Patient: sex F, age 65
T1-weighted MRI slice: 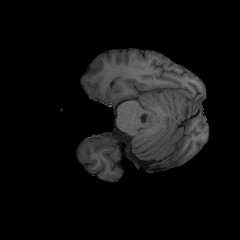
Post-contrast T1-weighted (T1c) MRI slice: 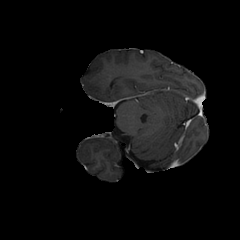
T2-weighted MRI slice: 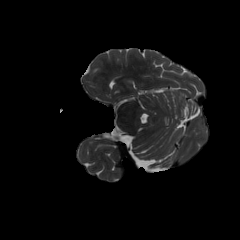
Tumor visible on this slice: no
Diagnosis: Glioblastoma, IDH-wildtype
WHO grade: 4